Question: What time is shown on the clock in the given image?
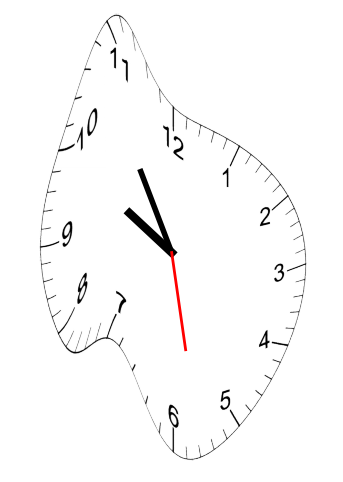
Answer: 09:54:28